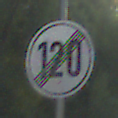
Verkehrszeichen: EndeGeschwindigkeit120
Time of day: MorningAfternoon
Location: Outdoor (Suburban)
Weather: Clear
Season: NotSpecified
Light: Natural